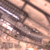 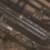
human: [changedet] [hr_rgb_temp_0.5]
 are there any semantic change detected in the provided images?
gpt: The airport increased its size.